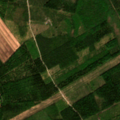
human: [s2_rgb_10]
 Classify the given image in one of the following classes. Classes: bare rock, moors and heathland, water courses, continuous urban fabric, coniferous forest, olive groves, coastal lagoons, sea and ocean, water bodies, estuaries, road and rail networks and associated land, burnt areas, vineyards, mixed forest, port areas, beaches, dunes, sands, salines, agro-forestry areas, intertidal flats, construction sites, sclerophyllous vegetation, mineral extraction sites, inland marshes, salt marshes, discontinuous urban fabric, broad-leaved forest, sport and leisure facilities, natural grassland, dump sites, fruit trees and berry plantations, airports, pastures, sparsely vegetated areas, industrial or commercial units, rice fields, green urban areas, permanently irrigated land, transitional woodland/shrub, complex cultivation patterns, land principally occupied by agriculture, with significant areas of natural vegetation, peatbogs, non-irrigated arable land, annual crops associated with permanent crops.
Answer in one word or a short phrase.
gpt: mixed forest, transitional woodland/shrub